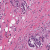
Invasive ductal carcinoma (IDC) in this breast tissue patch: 0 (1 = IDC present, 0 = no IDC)